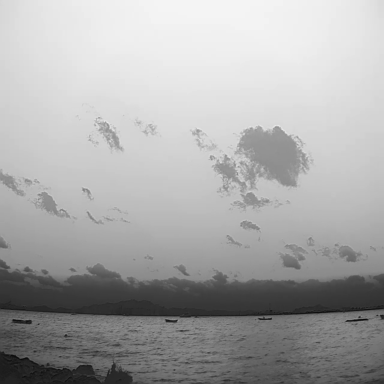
There are three bulk_carriers in the infrared image.